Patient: sex F, age 56
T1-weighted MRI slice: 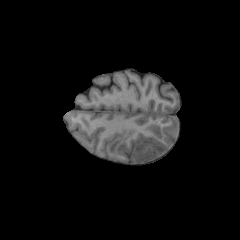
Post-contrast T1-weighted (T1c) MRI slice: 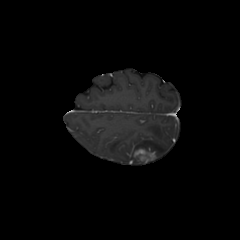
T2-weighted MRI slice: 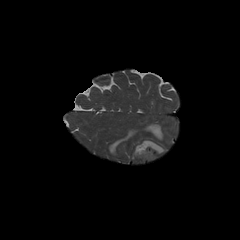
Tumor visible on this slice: yes
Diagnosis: Glioblastoma, IDH-wildtype
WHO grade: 4